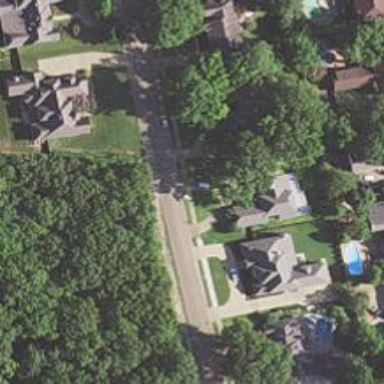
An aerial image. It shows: Driveway.